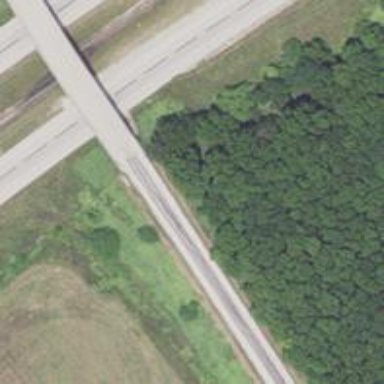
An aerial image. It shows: Unclassified road on viaduct bridge.